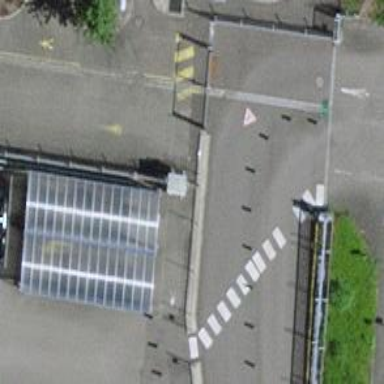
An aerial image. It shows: Full-height turnstile barrier.